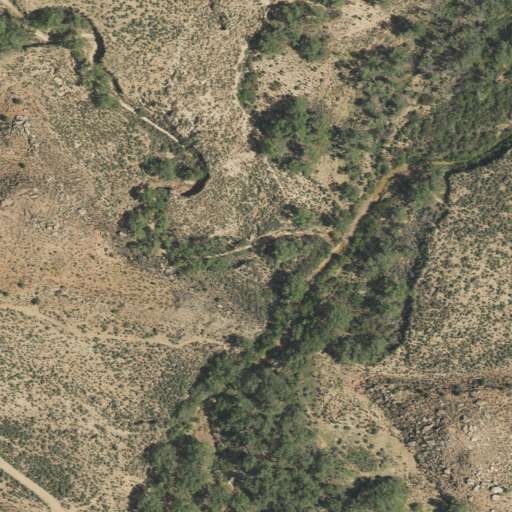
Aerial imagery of valley in Utah named Bradford Canyon containing shrub, woody wetlands, evergreen forest, open development, and low intensity development